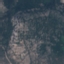
Land use / land cover class: HerbaceousVegetation